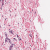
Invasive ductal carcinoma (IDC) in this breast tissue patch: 0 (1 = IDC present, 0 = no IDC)